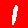
Digit: 1